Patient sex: M
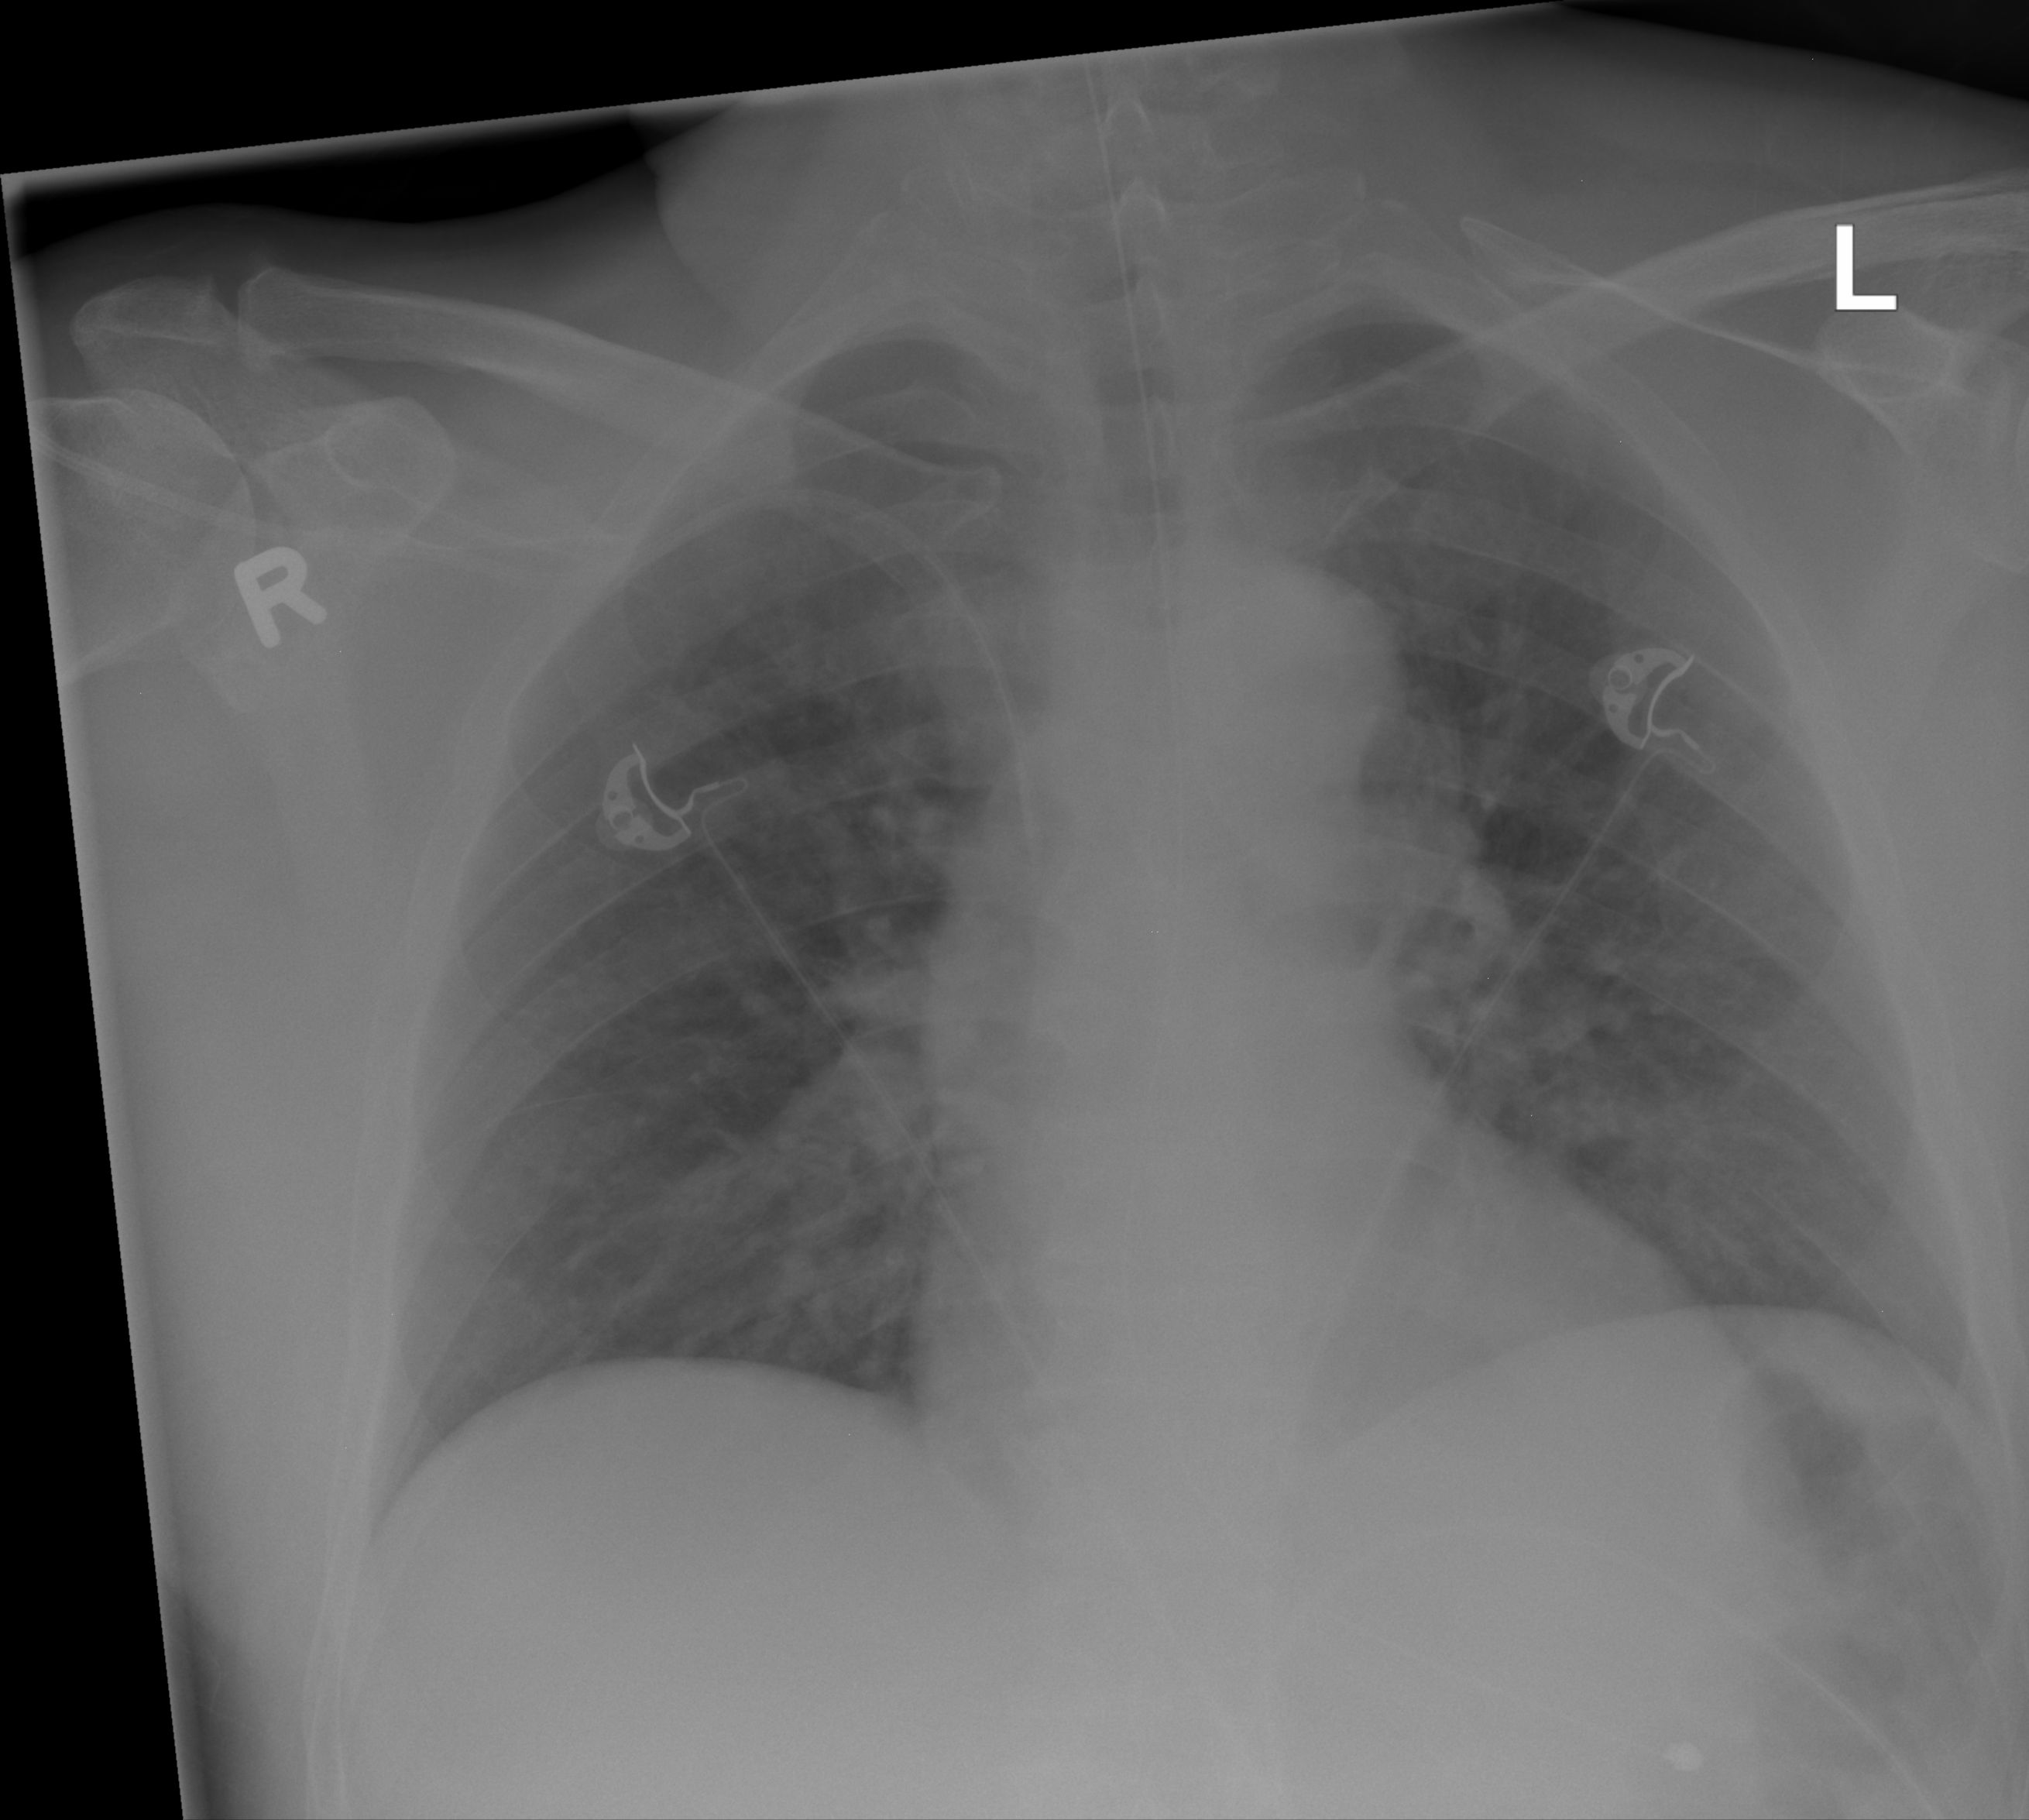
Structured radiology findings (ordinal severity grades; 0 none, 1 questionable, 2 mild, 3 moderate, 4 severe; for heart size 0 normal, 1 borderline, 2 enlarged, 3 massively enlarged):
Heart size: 0
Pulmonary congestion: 1
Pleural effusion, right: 0
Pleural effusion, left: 0
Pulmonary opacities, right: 0
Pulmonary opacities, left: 0
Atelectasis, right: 1
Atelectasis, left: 2